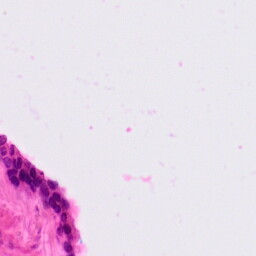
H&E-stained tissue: Lung